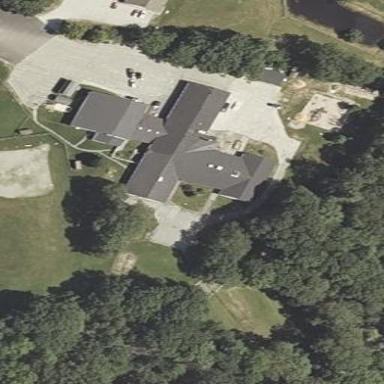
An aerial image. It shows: Community center building that serves as school.